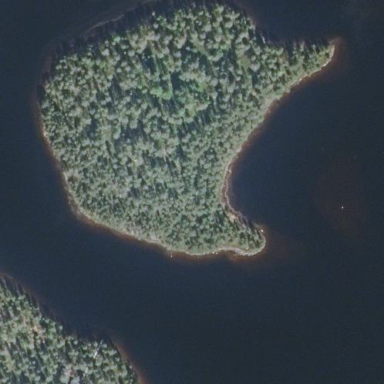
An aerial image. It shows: Islet.